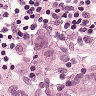
Metastatic tissue present: yes